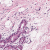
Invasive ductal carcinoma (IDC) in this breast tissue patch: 0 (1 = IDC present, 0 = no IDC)